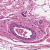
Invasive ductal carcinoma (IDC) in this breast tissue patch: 0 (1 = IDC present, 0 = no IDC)